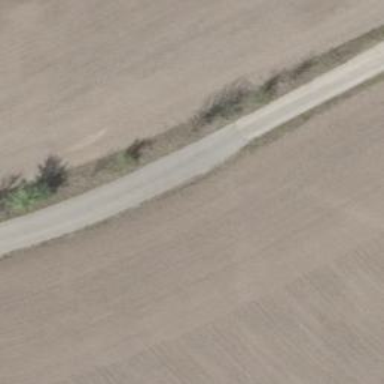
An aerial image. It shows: Paved track road with grade1 track type.